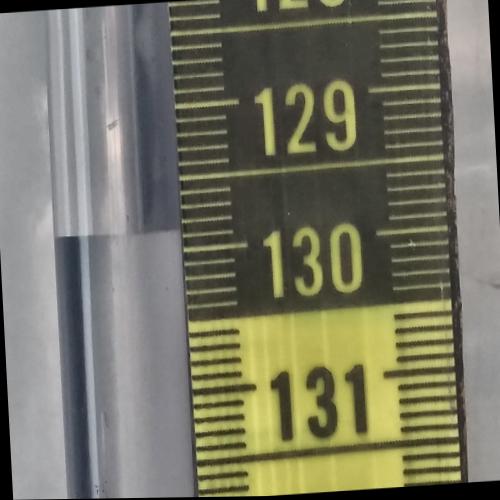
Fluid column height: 129.9 cm